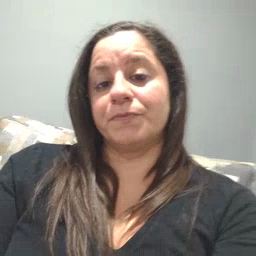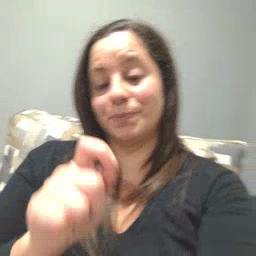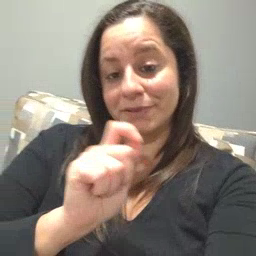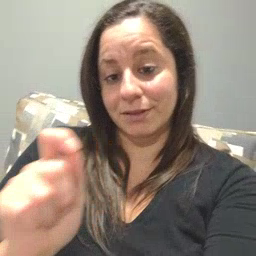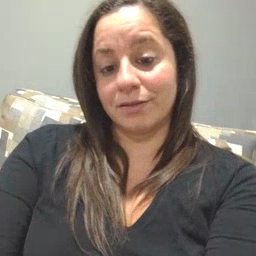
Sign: pencil